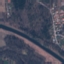
Label: River